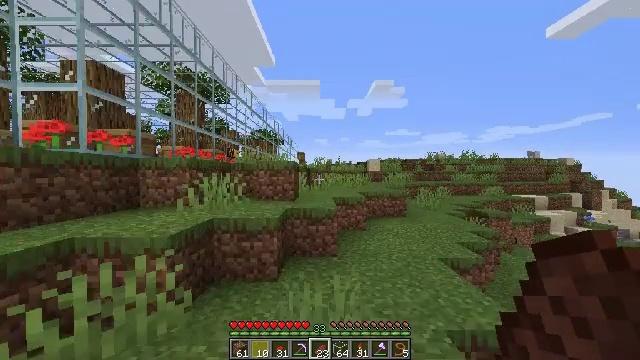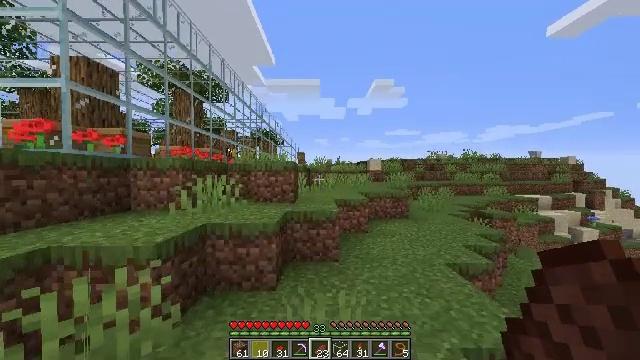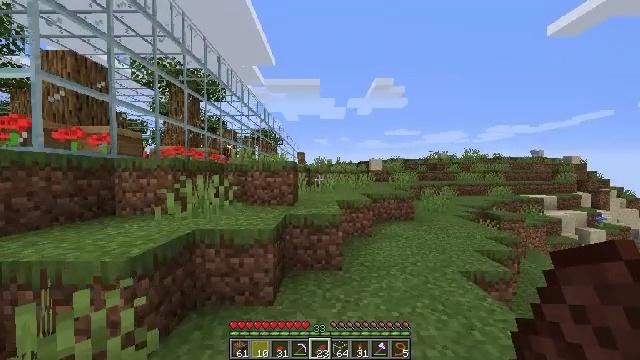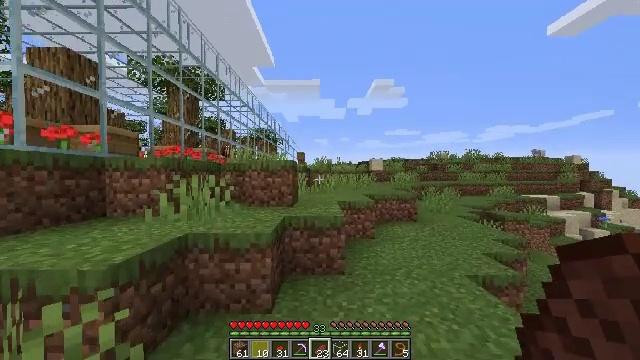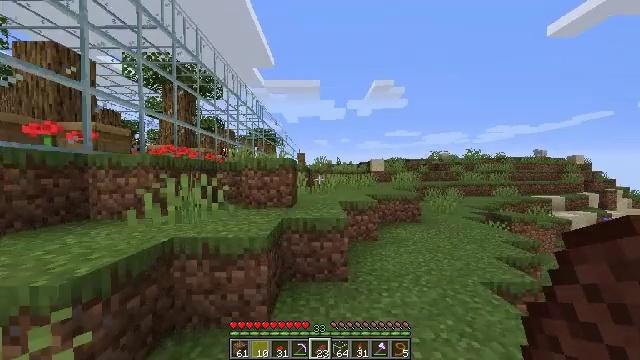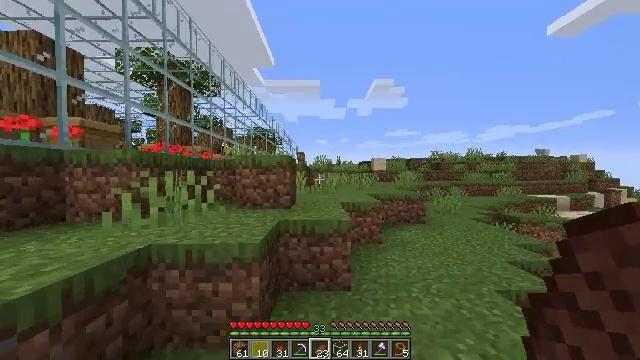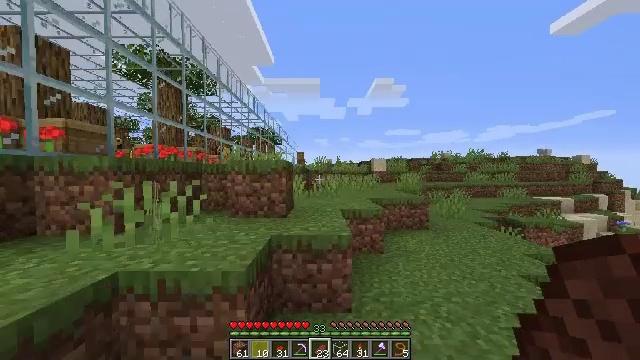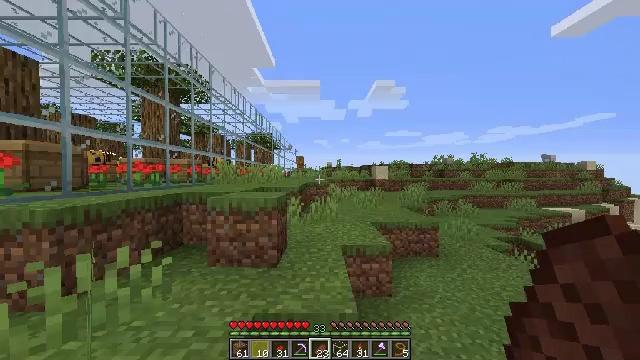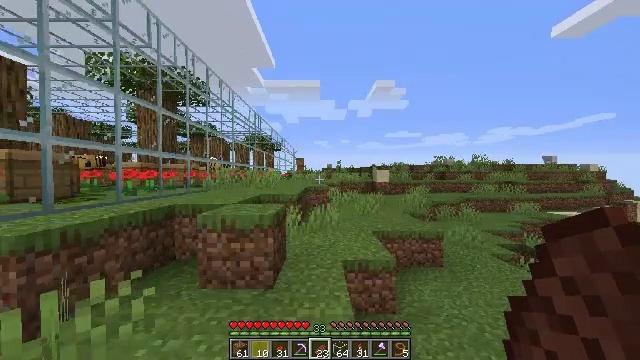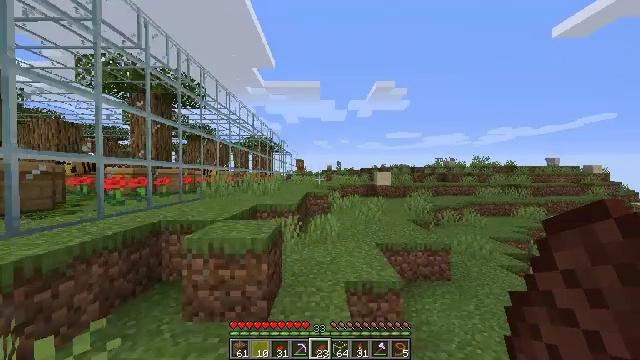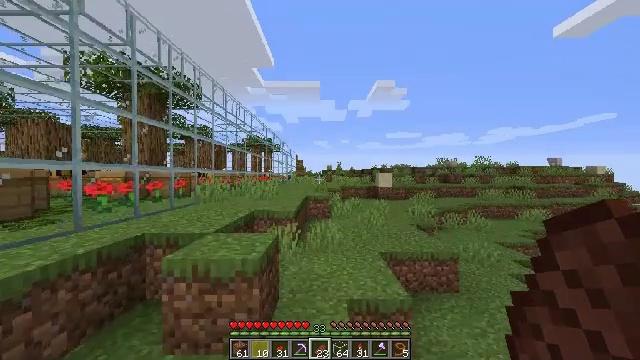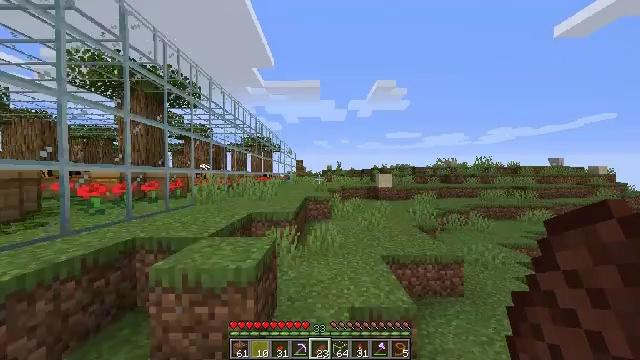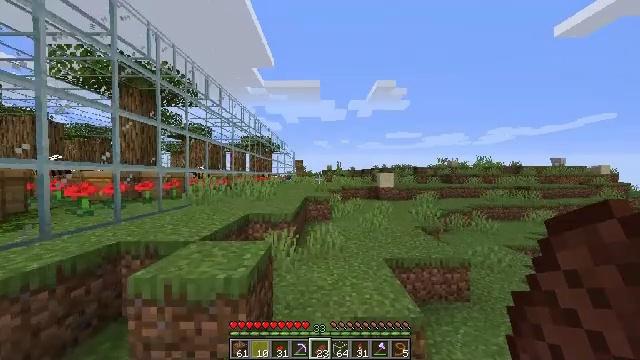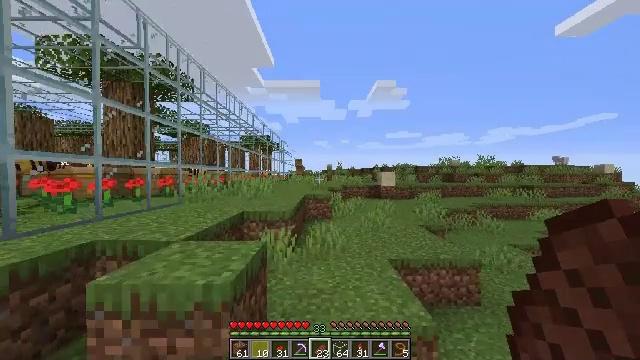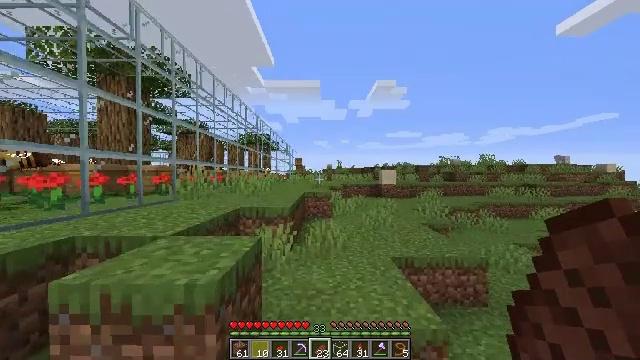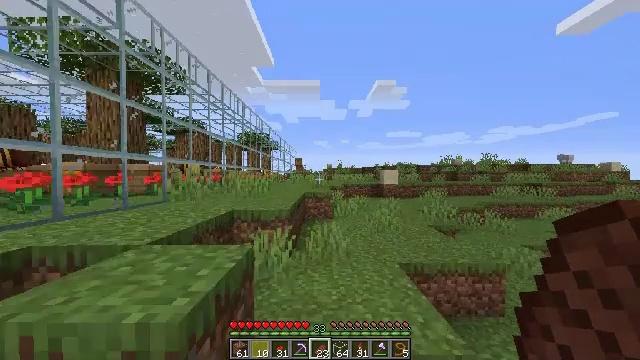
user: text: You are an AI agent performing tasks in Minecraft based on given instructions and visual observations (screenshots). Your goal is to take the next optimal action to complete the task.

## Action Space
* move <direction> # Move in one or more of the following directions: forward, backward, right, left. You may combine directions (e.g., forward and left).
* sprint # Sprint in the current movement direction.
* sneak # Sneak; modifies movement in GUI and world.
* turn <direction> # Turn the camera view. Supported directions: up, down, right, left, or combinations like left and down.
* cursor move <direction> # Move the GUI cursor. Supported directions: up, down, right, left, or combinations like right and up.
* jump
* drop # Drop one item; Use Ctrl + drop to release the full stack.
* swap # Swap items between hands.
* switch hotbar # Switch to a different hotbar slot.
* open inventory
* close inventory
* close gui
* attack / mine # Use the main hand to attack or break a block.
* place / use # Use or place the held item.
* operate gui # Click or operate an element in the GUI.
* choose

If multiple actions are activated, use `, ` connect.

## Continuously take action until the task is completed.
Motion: motion action
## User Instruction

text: Interact with the crafting table to make a honeycomb block from honeycombs.
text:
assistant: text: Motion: move forward
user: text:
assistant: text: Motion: move forward
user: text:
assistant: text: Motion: move forward
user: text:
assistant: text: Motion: move forward
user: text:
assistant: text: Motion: move forward
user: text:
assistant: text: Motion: move forward, jump
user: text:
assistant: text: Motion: move forward, jump
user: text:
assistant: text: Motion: move forward, jump
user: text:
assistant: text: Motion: move forward, jump
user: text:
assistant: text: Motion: move forward, jump
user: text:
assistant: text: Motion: move forward, jump
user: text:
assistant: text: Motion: move forward, jump
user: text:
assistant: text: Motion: move forward
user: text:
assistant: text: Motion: move forward
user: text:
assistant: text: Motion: move forward
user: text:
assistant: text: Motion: move forward
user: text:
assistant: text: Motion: move forward
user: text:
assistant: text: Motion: move forward
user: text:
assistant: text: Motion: move forward
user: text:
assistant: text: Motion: move forward
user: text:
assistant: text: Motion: move forward
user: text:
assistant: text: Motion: move forward
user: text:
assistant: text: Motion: move forward
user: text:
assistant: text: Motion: move forward
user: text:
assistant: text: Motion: move forward
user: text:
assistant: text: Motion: move forward
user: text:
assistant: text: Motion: move forward
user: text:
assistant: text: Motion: move forward
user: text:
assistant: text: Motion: move forward
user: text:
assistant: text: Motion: move forward